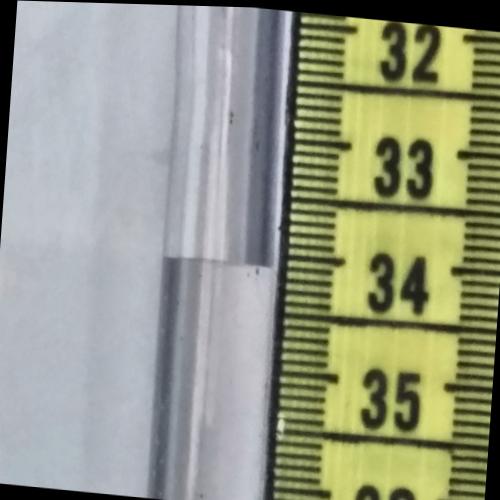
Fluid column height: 34.1 cm